Field crop: maize
Growth stage: 1
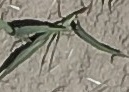
Species: sorghum